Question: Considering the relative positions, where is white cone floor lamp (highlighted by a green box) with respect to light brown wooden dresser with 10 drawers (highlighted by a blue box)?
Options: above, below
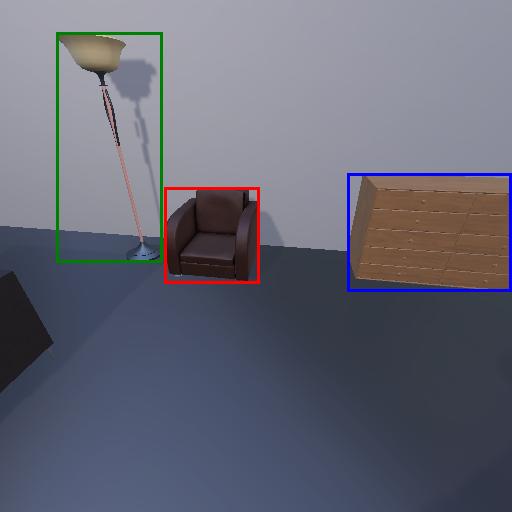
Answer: above